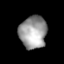
Tissue: lung
Cell type: Epithelial cells
Senescence score: 0.2197
Nuclear area (px): 870
Mean DAPI intensity: 155.306